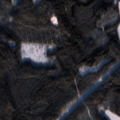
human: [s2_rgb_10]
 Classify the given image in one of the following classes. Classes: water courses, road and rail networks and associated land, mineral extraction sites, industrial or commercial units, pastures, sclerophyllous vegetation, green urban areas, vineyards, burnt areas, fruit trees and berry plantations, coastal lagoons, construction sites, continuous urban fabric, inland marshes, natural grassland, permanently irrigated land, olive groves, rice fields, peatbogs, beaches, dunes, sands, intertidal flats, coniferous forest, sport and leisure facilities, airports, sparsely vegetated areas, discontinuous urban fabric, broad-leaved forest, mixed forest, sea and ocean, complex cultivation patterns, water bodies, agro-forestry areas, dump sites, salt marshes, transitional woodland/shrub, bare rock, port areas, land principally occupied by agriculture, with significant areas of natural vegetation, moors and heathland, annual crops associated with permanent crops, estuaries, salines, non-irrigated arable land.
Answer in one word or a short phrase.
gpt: coniferous forest, peatbogs